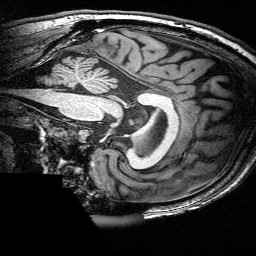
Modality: T1w
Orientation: sagittal
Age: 67
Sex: male
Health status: ill
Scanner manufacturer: siemens
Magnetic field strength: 3 T
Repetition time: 0.0025 s
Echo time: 0.00336 s